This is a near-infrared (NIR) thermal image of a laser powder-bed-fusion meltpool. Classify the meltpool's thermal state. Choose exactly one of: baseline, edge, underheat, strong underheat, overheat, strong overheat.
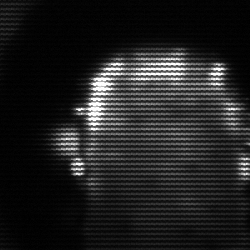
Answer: baseline